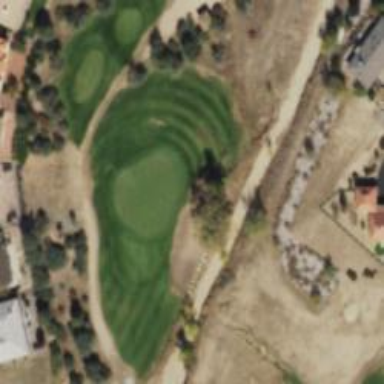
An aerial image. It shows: Golf hole.